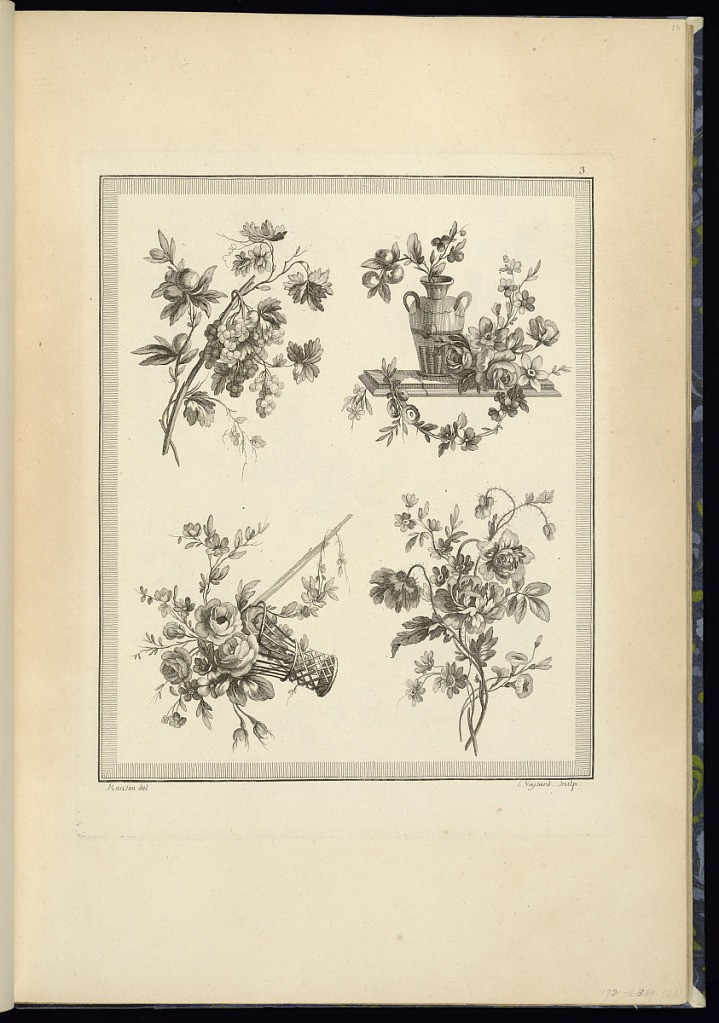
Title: Floral and Fruit Ornament Designs
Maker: Pierre Ranson, French, 1736–1786
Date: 1778
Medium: Etching on laid paper
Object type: Print
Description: Four ornament designs with floral and fruit arrangements, including foliate branches, flowers, fruit, grapes, a basket and vase of fruit and flowers. The plate is numbered and signed.